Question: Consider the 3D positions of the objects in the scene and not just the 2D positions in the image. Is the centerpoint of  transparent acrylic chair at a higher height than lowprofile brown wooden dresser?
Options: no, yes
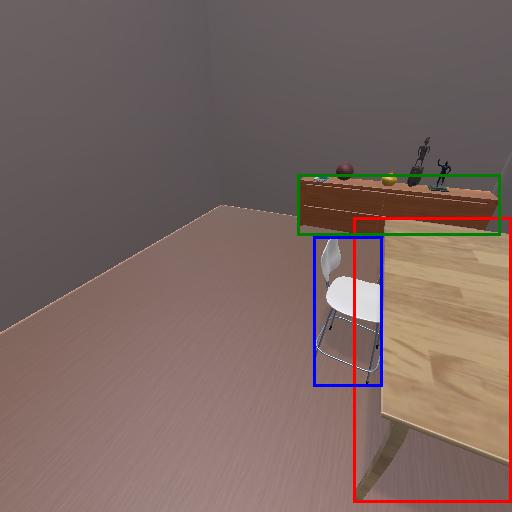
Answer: no